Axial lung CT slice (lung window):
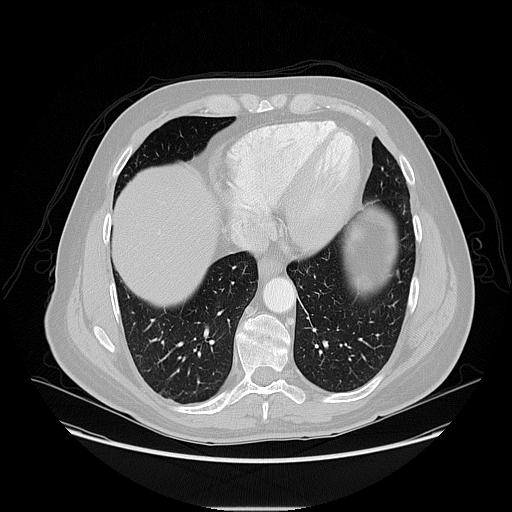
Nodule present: no